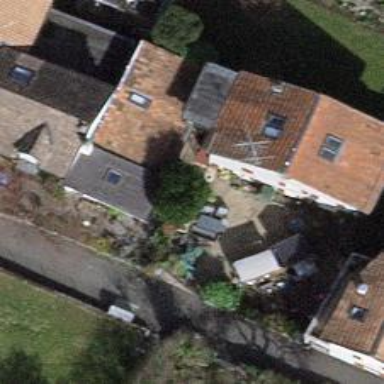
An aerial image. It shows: Garden surrounded by fence.